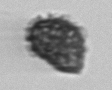
Label: Syracosphaera_pulchra